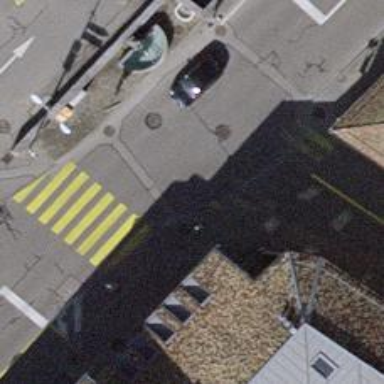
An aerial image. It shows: Road with traffic signals.